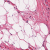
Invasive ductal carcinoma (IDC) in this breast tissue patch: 0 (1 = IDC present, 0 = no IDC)